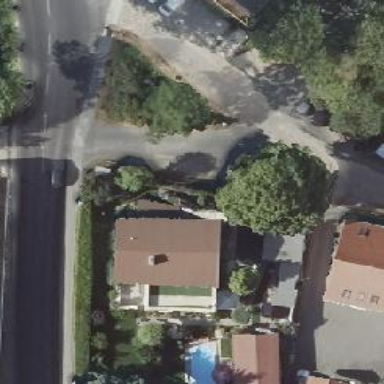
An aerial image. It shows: Residential road with asphalt surface and no sidewalk.